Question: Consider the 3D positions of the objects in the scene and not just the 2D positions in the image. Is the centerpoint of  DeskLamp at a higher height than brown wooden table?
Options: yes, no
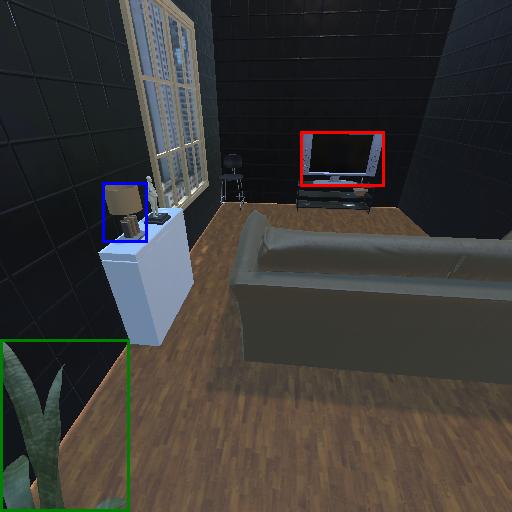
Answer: yes